Question: I am on a quest to figure out how to decompress some NSData thats been compressed using Zlib. I have recently had some help <URL>, I had added the second method into the my class where I need to use it but not the first as I do not need to compress the NSData only decompress.
However I am having trouble with these lines of code
'''
z_stream strm;
strm.next_in = (Bytef *)[compressedData bytes];
strm.avail_in = (unsigned int)[compressedData length];
strm.total_out = 0;
strm.zalloc = Z_NULL;
strm.zfree = Z_NULL;
'''
I do not know the object types of or I have tried declaring them in my header as NSStreams but that dose not do anything.
the errors I am getting are as follows

any help would be great appreciated.
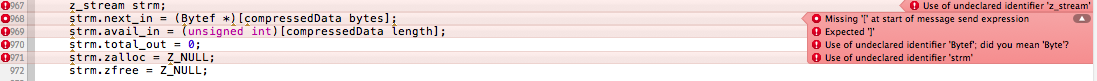
Answer: It looks like you haven't (imported) the header file that defines 'z_stream':
'''
#import "zlib.h"
'''